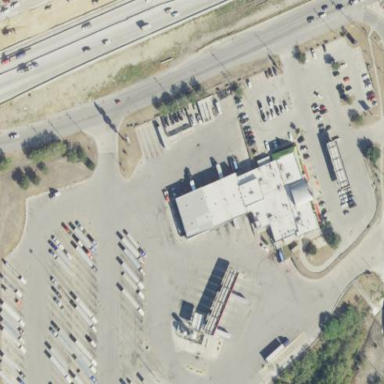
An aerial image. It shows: Convenience store inside building.